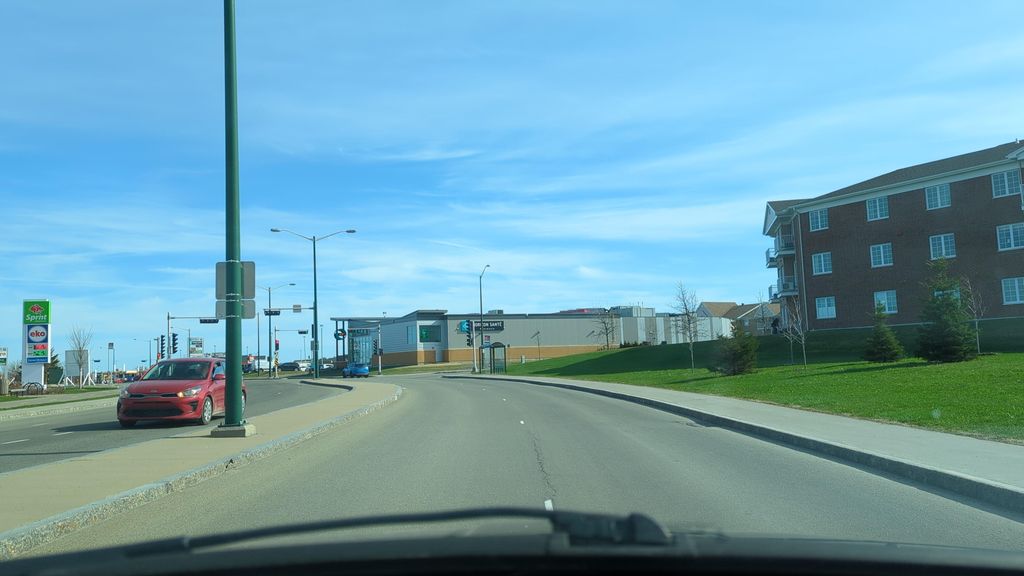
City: quebec_city